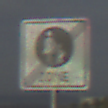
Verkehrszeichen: EndeFussgaengerzone
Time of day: MorningAfternoon
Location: Outdoor (Suburban)
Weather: PartlyCloudy
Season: NotSpecified
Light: Natural